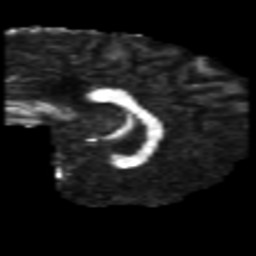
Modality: FA
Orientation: sagittal
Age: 24
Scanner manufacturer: philips
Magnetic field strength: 3 T
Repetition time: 8.6 s
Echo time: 0.127 s